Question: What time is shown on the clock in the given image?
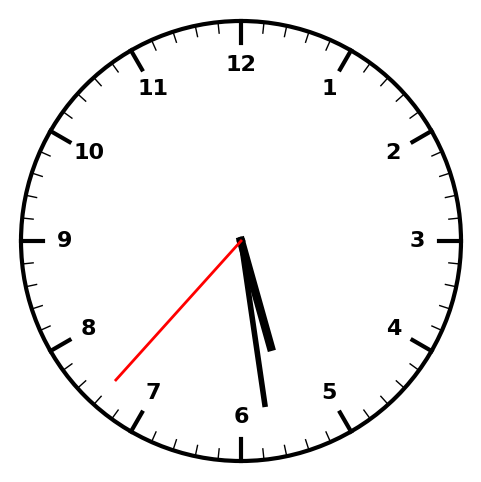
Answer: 05:28:37